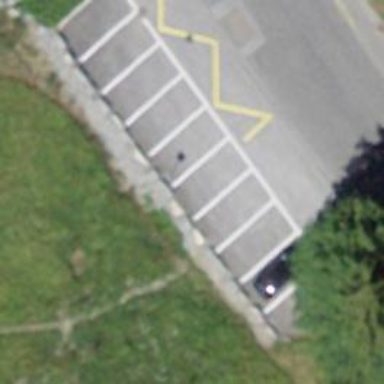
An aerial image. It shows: Bus stop with platform for public transport.